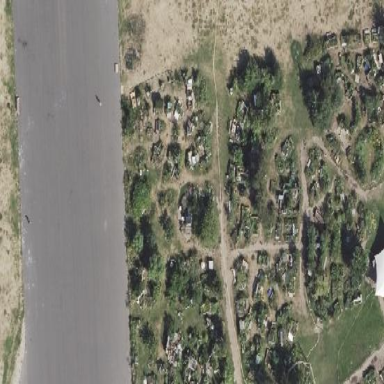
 leisure land intended for communal use."